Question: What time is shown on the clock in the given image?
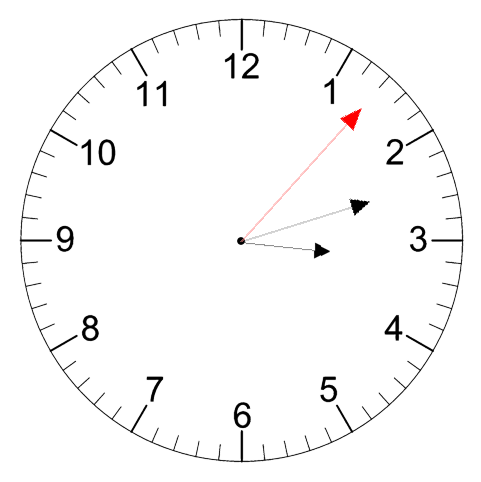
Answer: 03:12:07